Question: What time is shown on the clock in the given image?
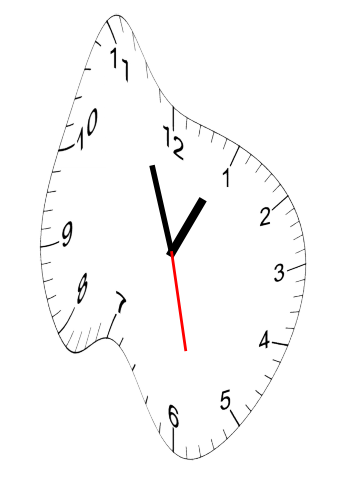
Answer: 12:56:28